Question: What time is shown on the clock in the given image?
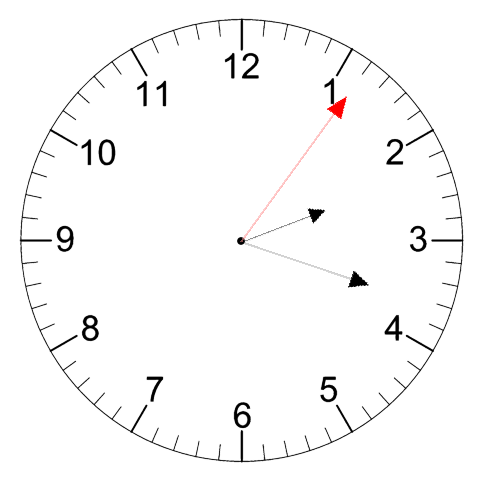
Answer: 02:18:06